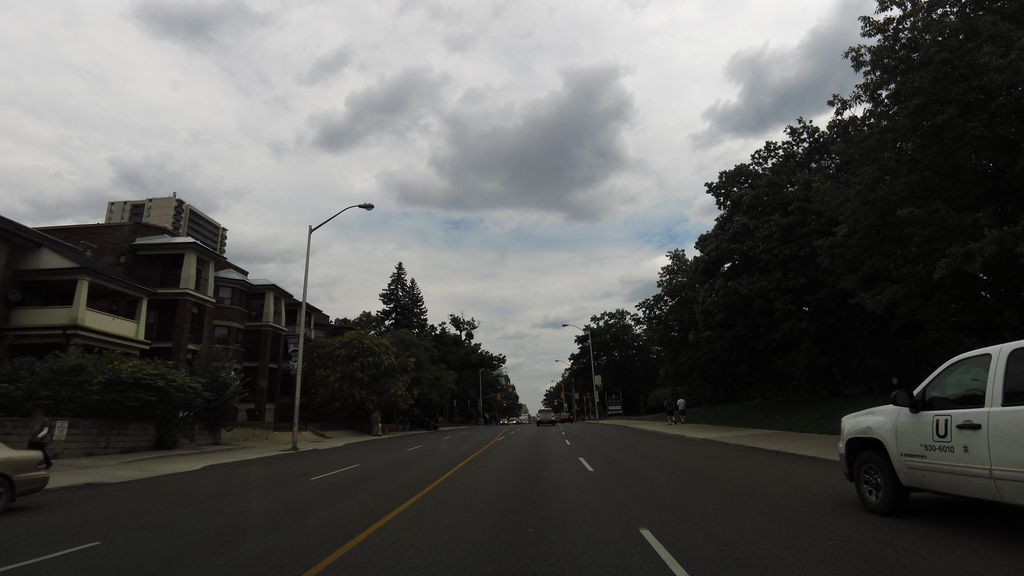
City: toronto